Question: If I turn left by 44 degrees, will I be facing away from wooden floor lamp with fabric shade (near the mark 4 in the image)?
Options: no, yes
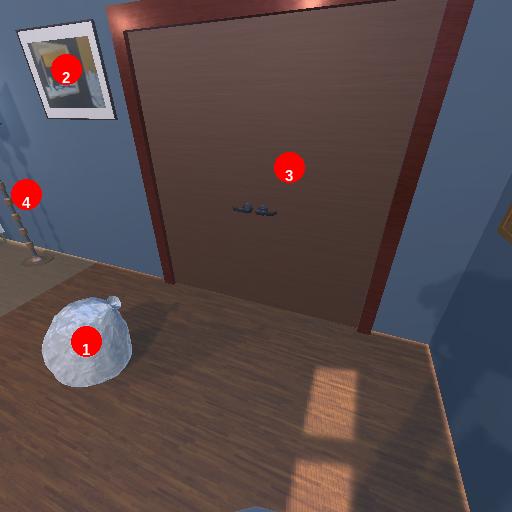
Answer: no